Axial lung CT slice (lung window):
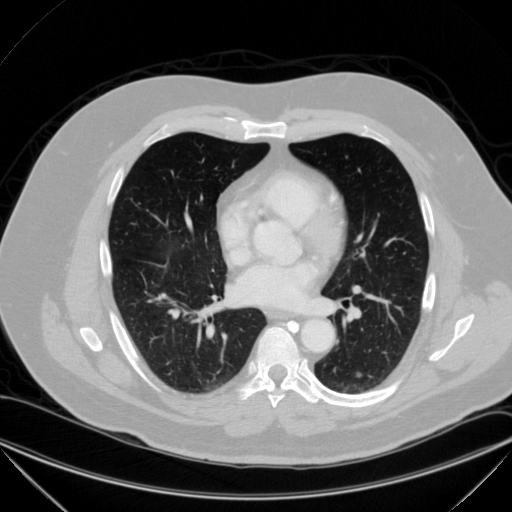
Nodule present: yes
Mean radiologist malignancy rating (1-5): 3.25